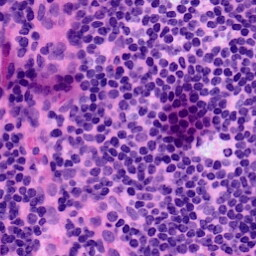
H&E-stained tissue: LymphNode